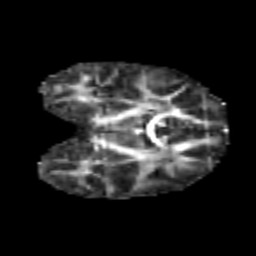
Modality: FA
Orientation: coronal
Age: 6
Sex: female
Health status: healthy